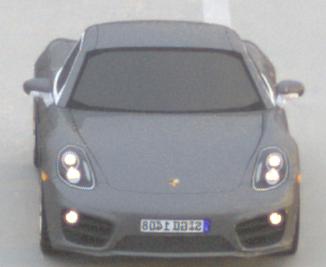
Make: Porsche
Model: Cayman
Detailed model: Cayman (981C)
Model produced from: 2013/03
Model produced until: 2014/04
Doors: 2
Color: gray
Road condition: dry road
Daytime: sunrise or sunset
Contrast: low contrast